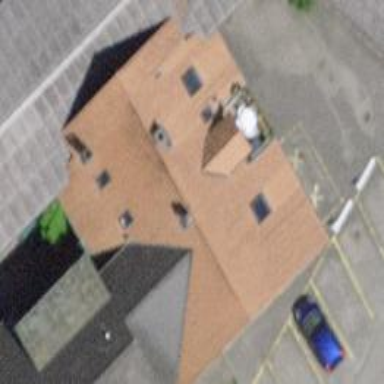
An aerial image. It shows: Restaurant.